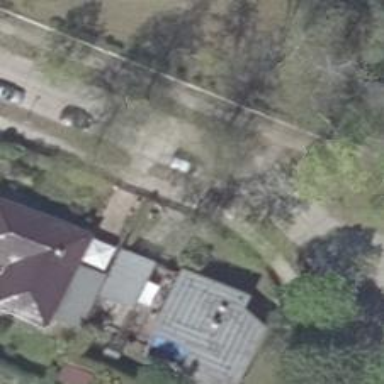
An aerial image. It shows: Avenue lined with broadleaved deciduous trees.